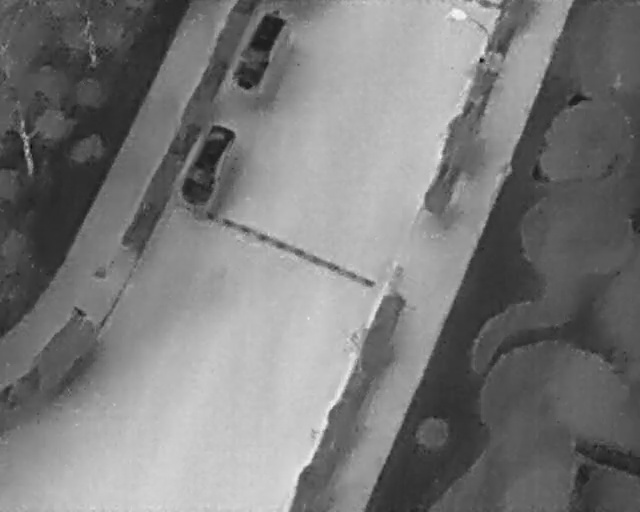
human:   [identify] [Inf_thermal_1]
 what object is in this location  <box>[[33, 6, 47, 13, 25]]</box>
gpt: <ref>1 medium car at the top</ref>